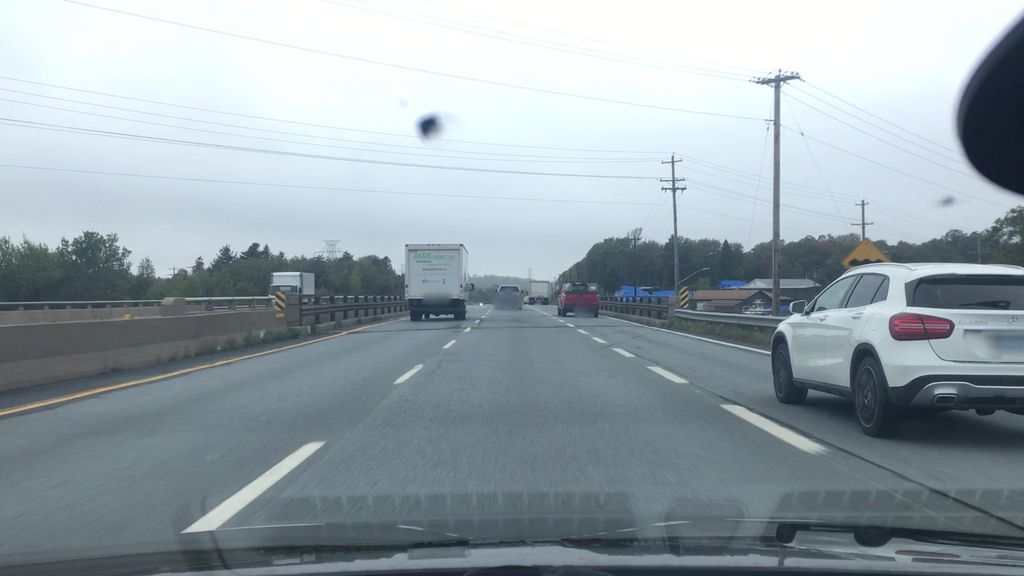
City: halifax